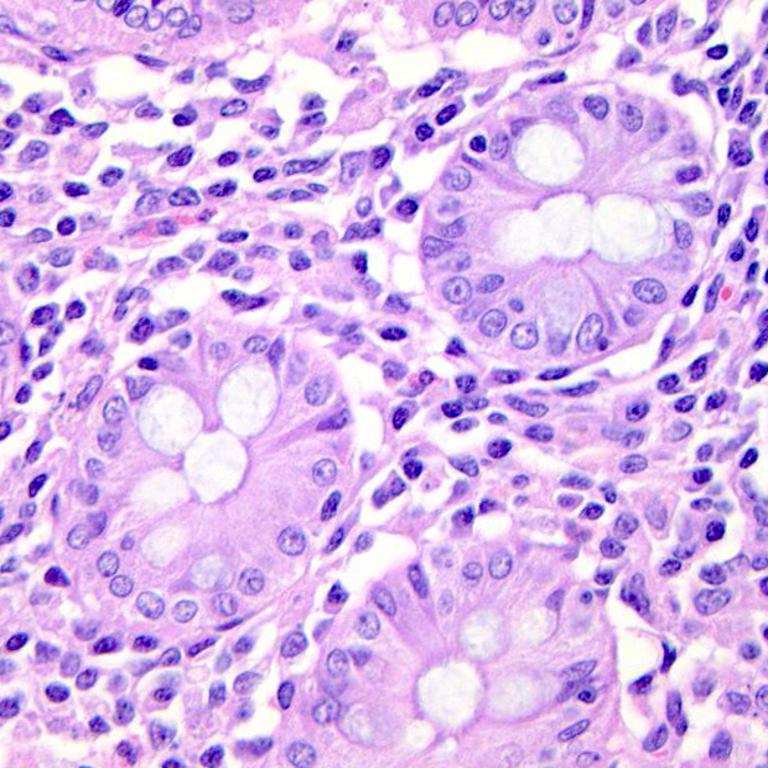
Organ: colon
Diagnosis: benign